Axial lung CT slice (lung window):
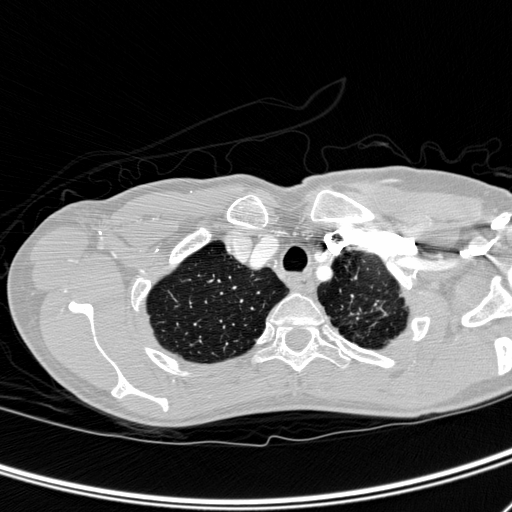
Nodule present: no